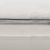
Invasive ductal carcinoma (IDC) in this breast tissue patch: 0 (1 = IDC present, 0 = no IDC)